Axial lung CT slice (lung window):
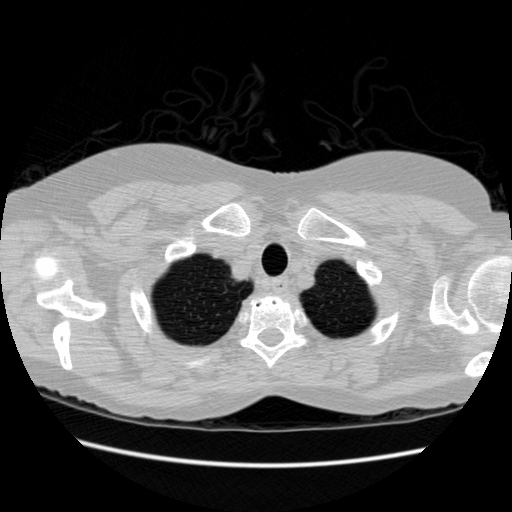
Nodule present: no